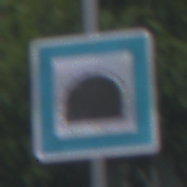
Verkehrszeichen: Tunnel
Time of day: MorningAfternoon
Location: Outdoor (Urban)
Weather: Overcast
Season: NotSpecified
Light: Natural